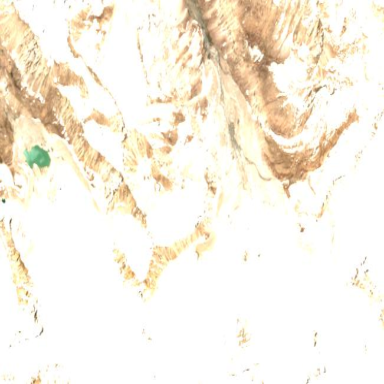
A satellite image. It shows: Majestic glacier in the distance.